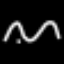
Label: squiggle